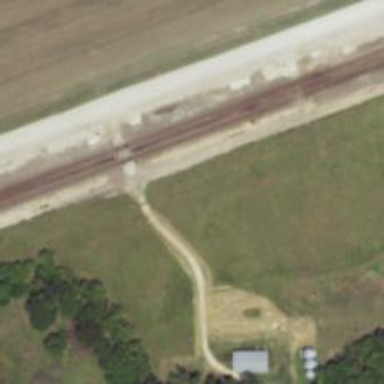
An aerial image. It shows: Junction on the railway.